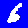
Digit: 6